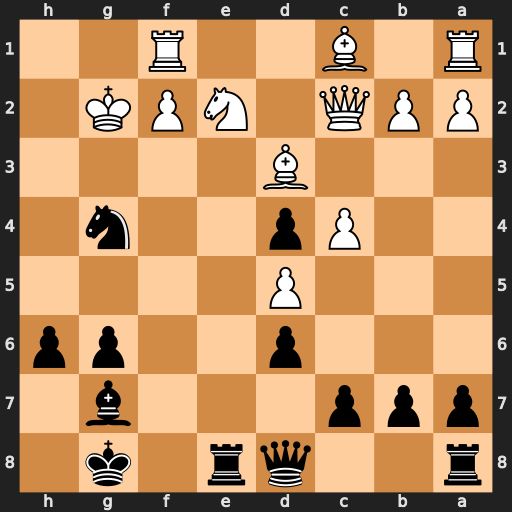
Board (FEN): r2qr1k1/ppp3b1/3p2pp/3P4/2Pp2n1/3B4/PPQ1NPK1/R1B2R2
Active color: b
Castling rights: -
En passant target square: -
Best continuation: Qh4 Bf4 Be5